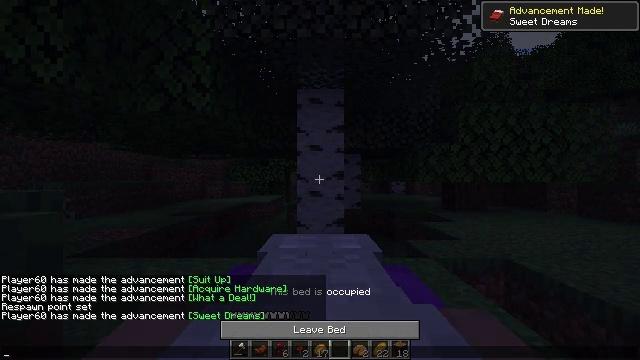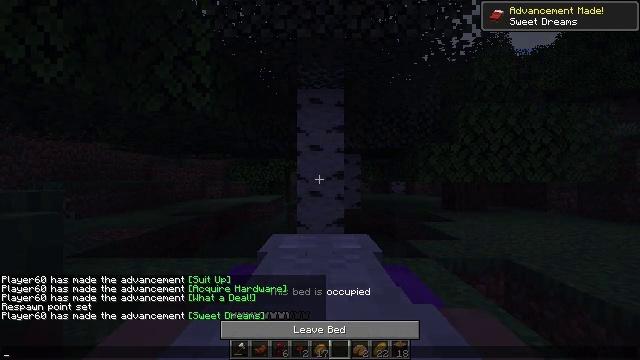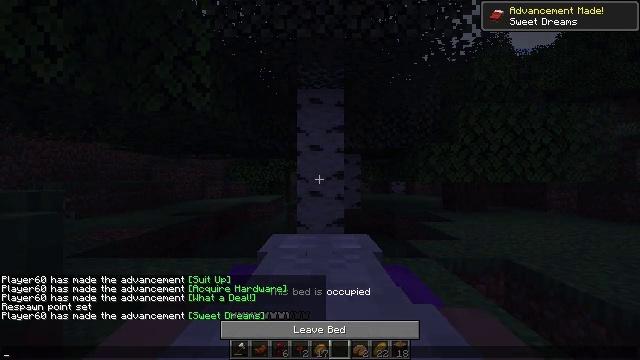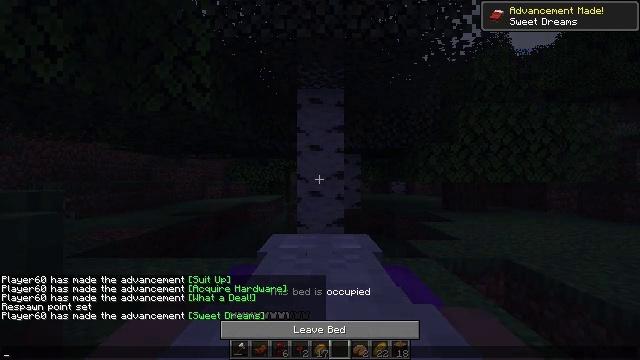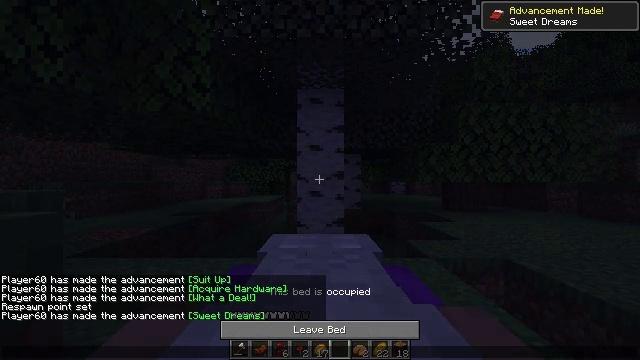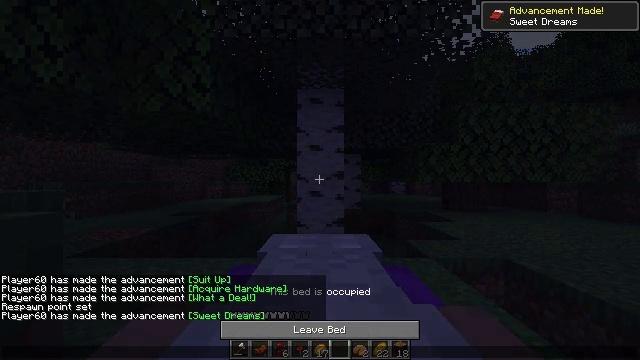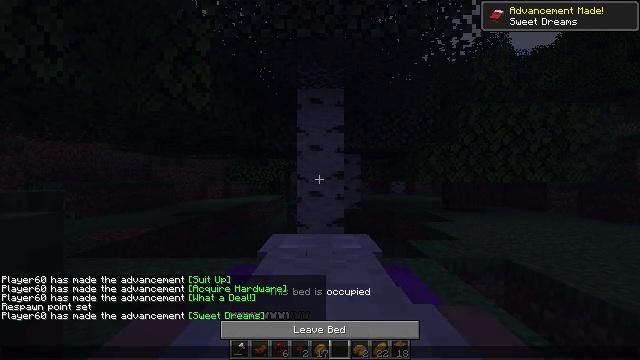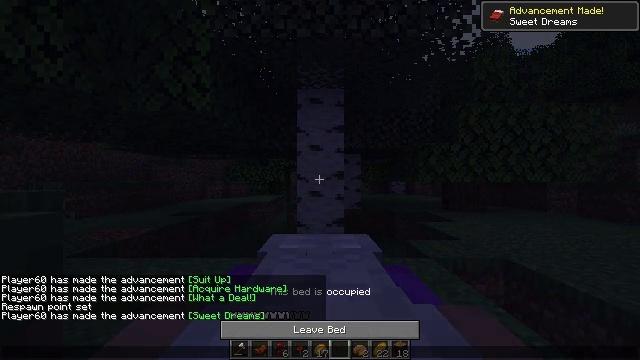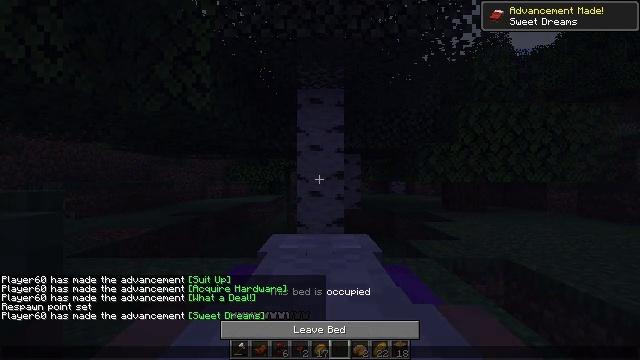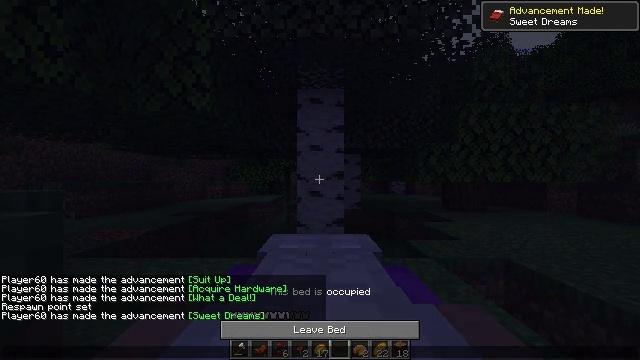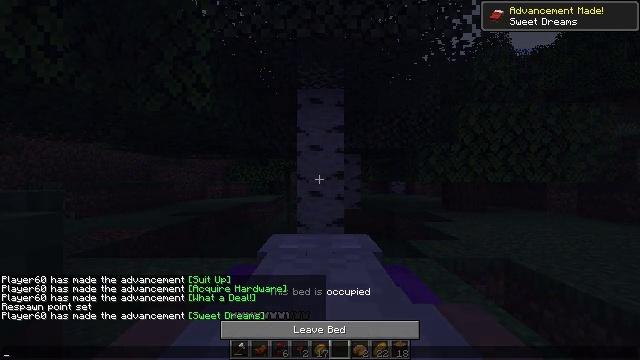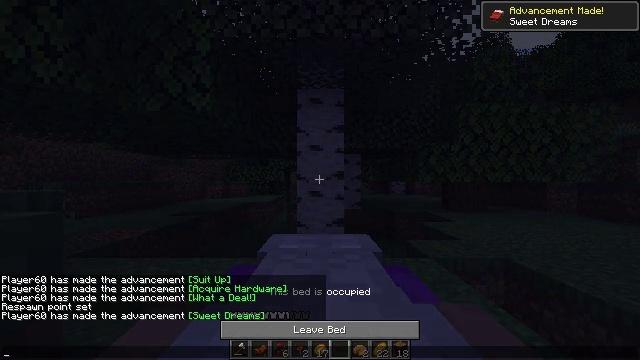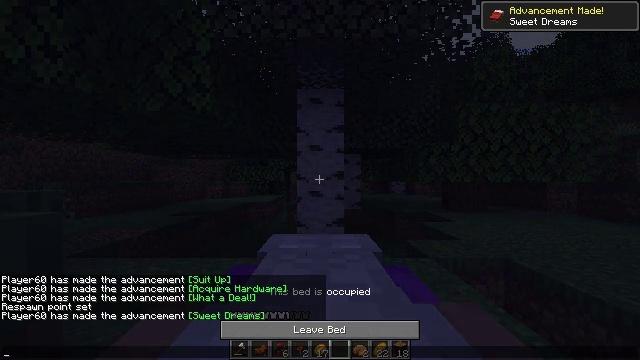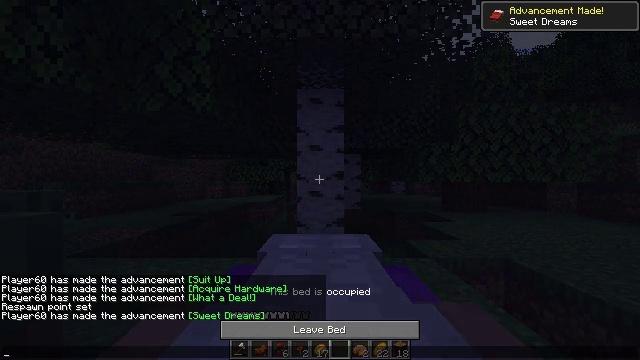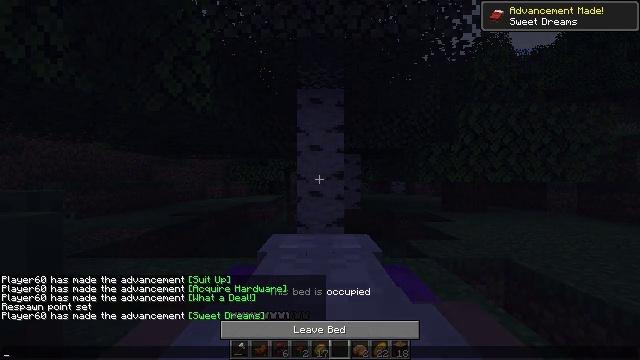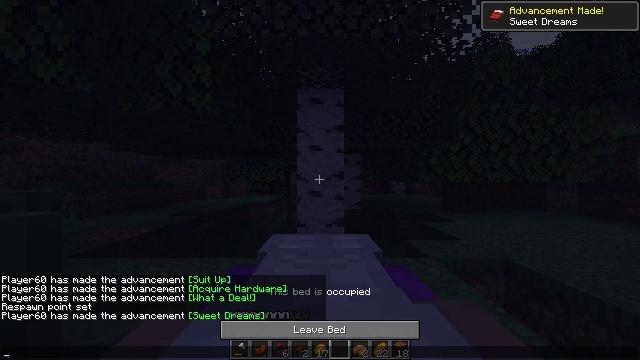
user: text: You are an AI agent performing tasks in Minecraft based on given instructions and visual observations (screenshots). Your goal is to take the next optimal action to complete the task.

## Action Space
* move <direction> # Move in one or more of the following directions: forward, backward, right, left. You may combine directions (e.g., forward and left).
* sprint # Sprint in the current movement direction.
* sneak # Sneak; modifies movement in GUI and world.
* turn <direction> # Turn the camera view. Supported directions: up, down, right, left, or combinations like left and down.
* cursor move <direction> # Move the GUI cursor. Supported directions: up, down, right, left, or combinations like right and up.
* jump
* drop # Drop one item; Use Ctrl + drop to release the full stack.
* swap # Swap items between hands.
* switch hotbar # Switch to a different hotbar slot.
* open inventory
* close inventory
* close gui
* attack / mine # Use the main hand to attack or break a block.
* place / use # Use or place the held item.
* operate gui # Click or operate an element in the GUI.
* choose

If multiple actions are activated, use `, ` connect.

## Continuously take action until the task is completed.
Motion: motion action
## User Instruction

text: Take down the purple bed.
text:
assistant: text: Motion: no_op
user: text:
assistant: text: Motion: no_op
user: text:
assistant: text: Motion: no_op
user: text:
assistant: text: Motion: no_op
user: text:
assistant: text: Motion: no_op
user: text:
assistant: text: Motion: no_op
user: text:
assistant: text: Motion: no_op
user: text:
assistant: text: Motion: no_op
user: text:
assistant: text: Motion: no_op
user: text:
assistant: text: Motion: no_op
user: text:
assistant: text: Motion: no_op
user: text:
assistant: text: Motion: no_op
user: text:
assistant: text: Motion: no_op
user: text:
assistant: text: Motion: no_op
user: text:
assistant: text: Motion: no_op
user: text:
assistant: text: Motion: no_op
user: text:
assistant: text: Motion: no_op
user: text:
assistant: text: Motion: no_op
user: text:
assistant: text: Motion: no_op
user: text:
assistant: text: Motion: no_op
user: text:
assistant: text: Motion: no_op
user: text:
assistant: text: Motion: no_op
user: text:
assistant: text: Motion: no_op
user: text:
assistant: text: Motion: no_op
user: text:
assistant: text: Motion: no_op
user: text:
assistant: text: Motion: no_op
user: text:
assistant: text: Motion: no_op
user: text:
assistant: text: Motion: no_op
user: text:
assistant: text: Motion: no_op
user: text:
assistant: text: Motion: no_op